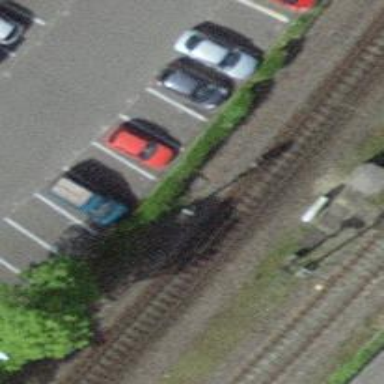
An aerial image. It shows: Railway signal.